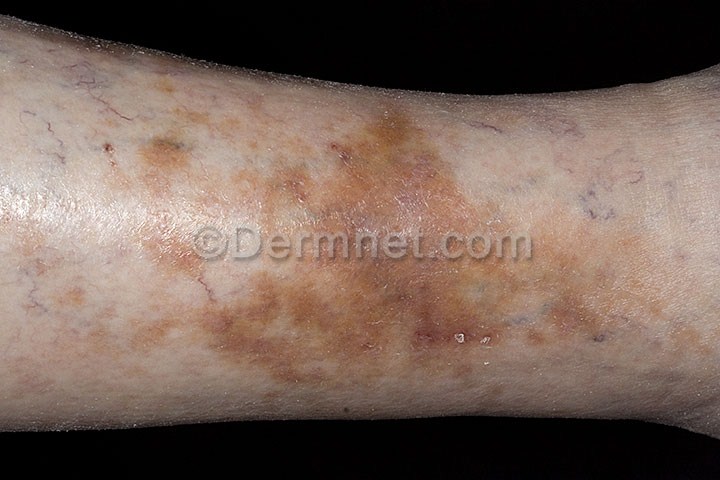
Disease: Eczema Photos